Question: I'm trying to retrieve some objects in my DB but I can't figure out how.
I tried with scopes without success but I don't think it was the right solution.
Here are my main involved files (unnecessary lines removed) :
'''
# app/controllers/operators_controller.rb
class OperatorsController < ApplicationController
def index
@operators = Operator.all.sort_by_newest
end
'''
With the following scope :
'''
# app/models/operator.rb
scope :sort_by_newest, -> { order('created_at DESC') }
'''
Then
'''
# app/views/operators/index.html.erb
<ul class="operators">
<%= render @operators %>
</ul>
'''
Which is calling the following partial :
'''
# app/views/operators/_operator.html.erb
<% @operators.where(local:true).find_each do |operator| %>
<li><%= link_to operator.name, operator %></li>
<% end %>
'''
Operators has a 'Local' value (boolean, 'false' by default), there are 3 elements where 'local' = 'true' (then 36 where local = false).
'''
2.2.0 :003 > Operator.all.count
(0.2ms) SELECT COUNT(*) FROM "operators"
=> 39
2.2.0 :004 > Operator.where(local: true).count
(0.4ms) SELECT COUNT(*) FROM "operators" WHERE "operators"."local" = 't'
=> 3
2.2.0 :005 > Operator.where(local: false).count
(0.2ms) SELECT COUNT(*) FROM "operators" WHERE "operators"."local" = 'f'
=> 36
'''
The problem is: it renders me the 3 local=true elements... 39 times !

How to make this work?
EDIT :
I'd like to have many renders in many pages (one with the "local:true" elements, another with the "global:true" elements, etc.) So I guess I cannot modify directly into the operators:index method ?
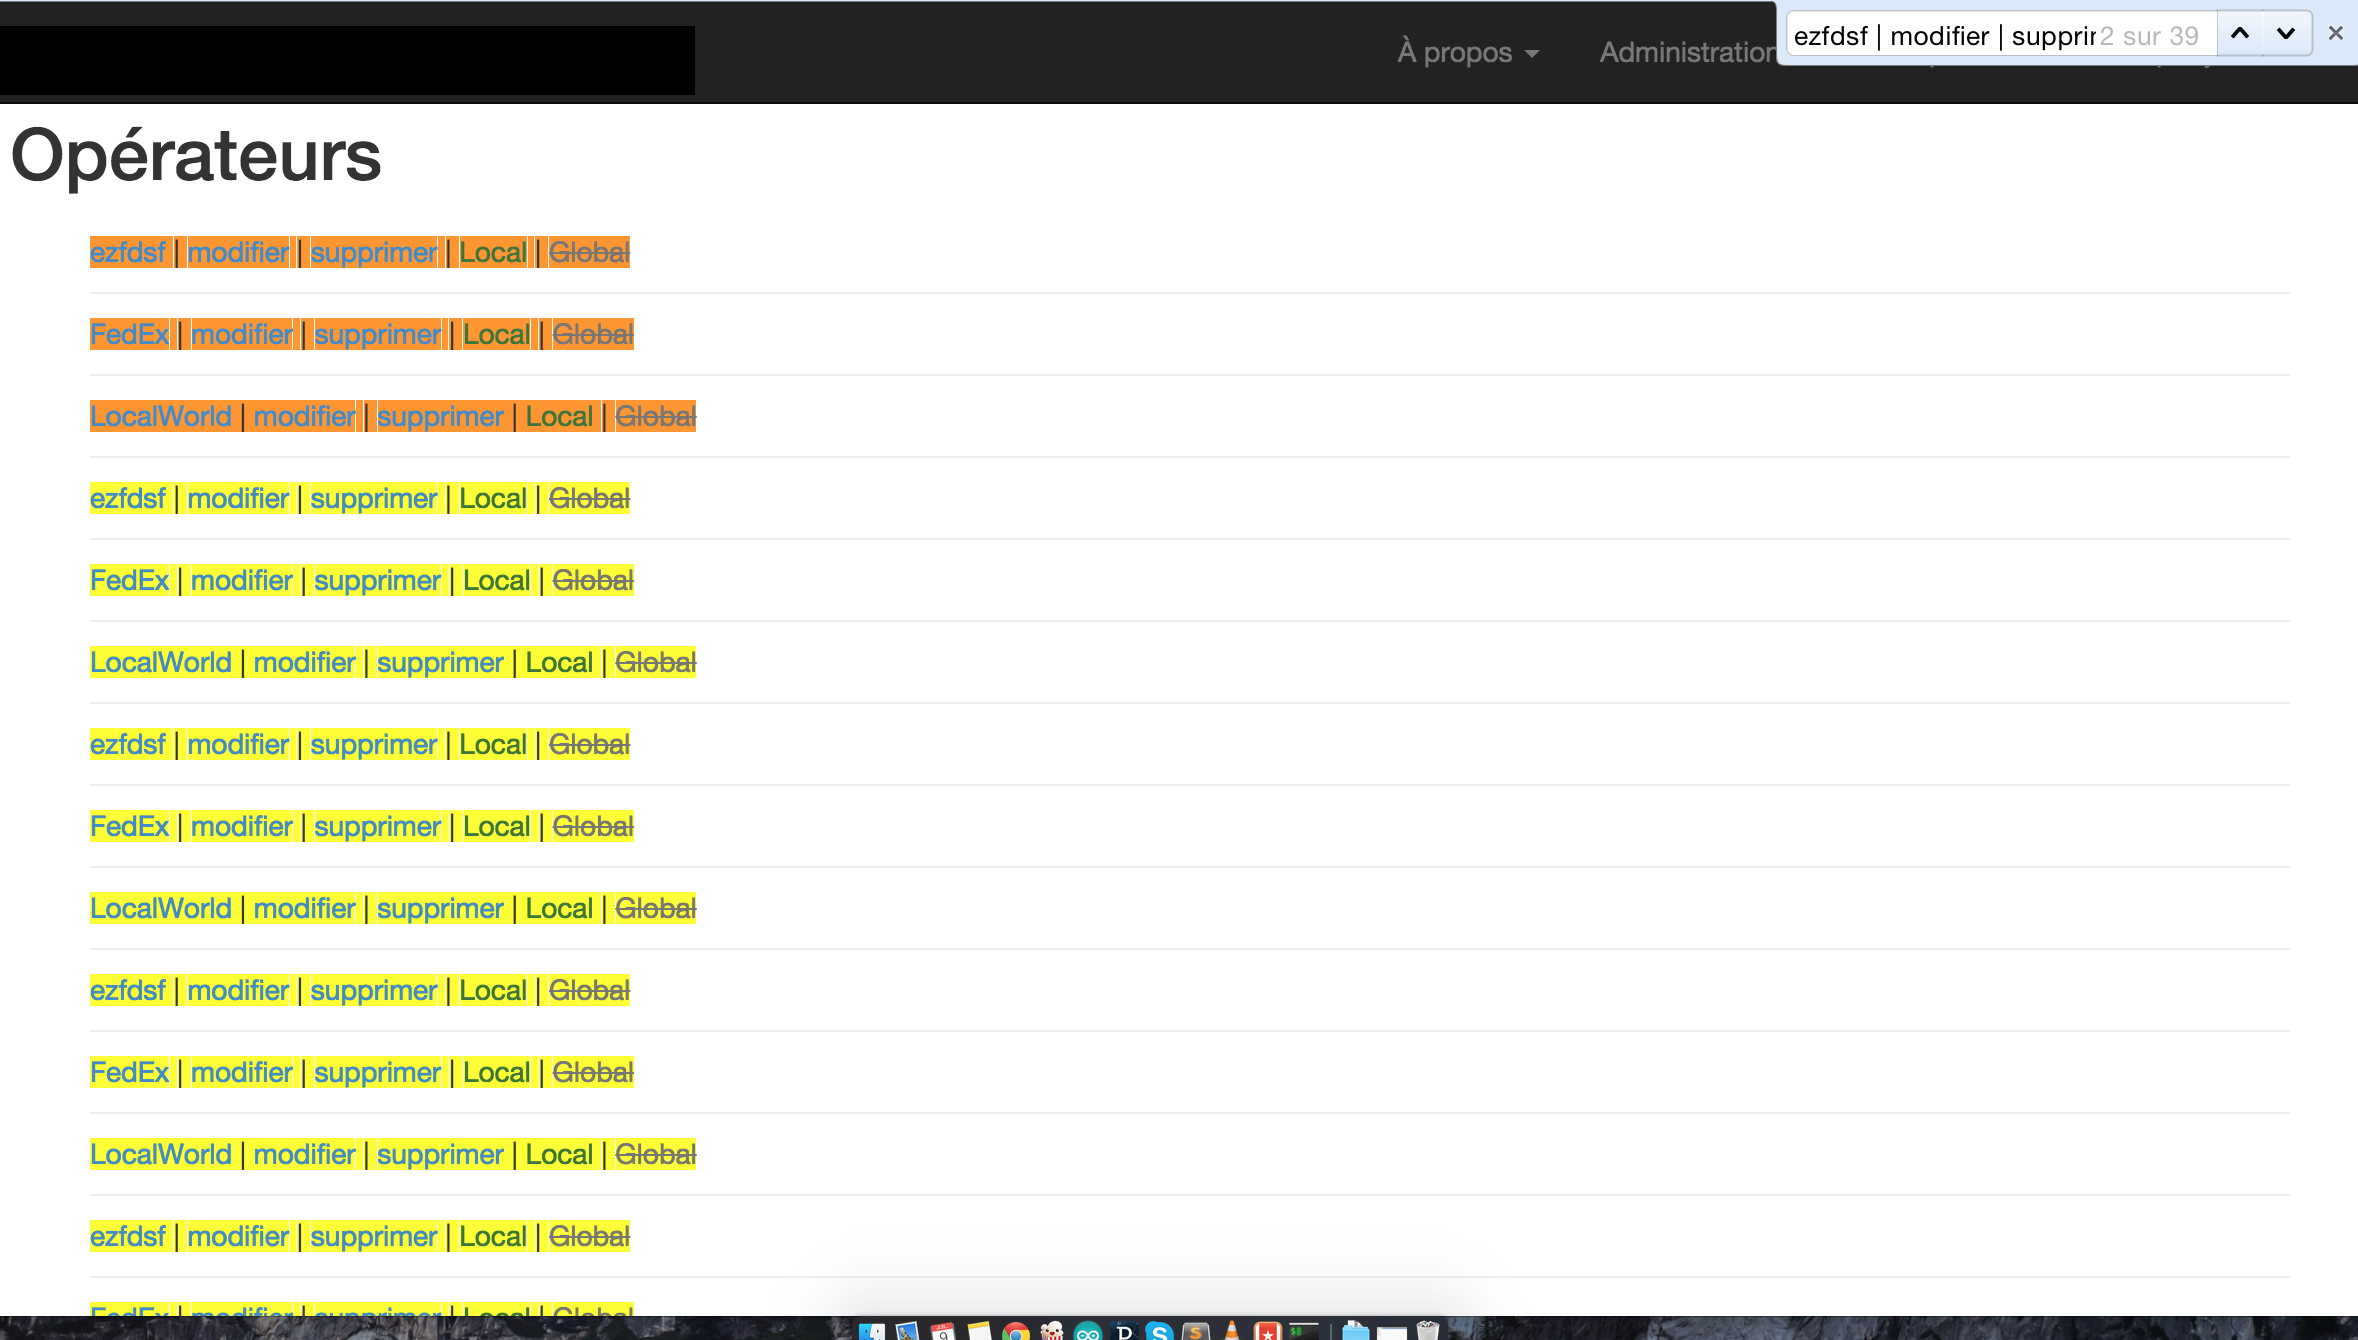
Answer: You are doing duplicated work. Try searching for the operators in your controller action with the specific query:
'''
def index
@operators = Operator.where(local: true).sort_by_newest
end
'''
Then just print the 'operator' attributes, without the iterator inside your partial:
'''
<li><%= link_to operator.name, operator %></li>
'''